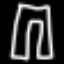
Label: pants